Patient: sex M, age 71
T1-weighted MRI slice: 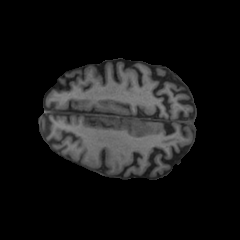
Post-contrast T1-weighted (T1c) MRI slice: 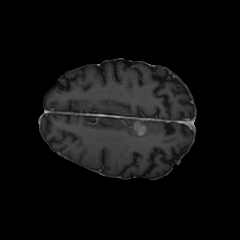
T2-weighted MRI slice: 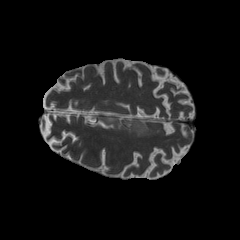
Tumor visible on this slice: yes
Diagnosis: Glioblastoma, IDH-wildtype
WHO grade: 4